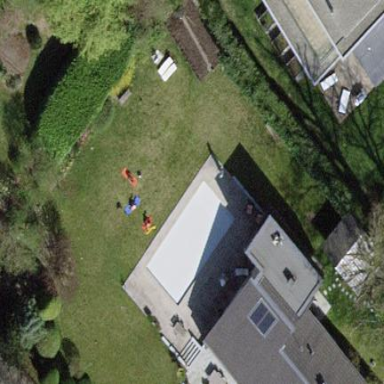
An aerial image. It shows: Swimming pool located in leisure land.